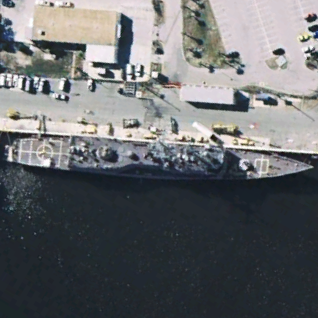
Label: cruiser